六年级 · 组合数学
 （6 分）一种涂色游戏, 上下两格为一组（不能不涂）。小明从第一组开始, 用红、黄、蓝三种颜色涂色。他涂到第几组格子时, 就会出现与前面已涂的组重复?请用彩色笔或者用不同符号表示不同的颜色, 在下面的格子里画一画。

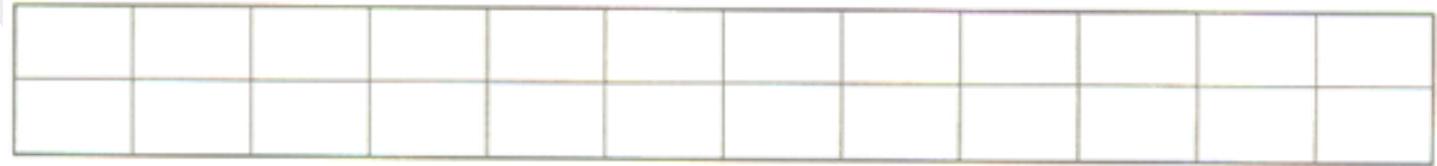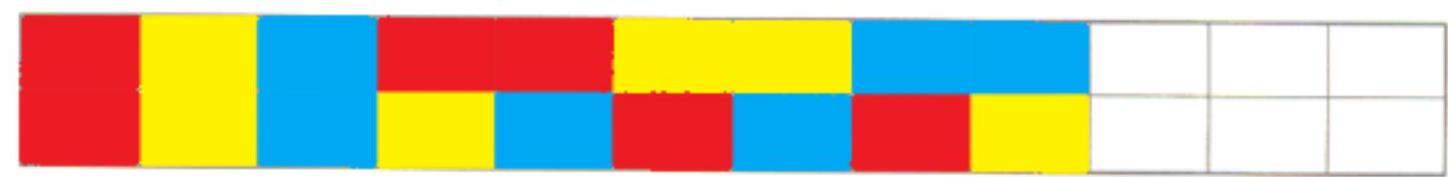
答案: 如图:

答: 他涂到第 10 组格子时, 就会出现与前面已涂的组重复。